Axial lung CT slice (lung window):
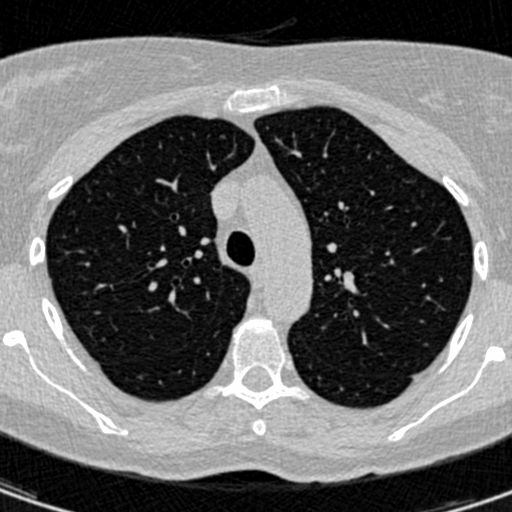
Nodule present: no